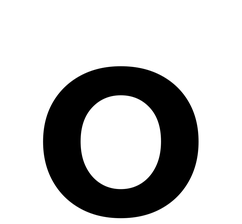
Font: InstrumentSans_SemiBold